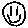
Label: smiley face